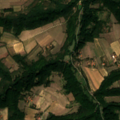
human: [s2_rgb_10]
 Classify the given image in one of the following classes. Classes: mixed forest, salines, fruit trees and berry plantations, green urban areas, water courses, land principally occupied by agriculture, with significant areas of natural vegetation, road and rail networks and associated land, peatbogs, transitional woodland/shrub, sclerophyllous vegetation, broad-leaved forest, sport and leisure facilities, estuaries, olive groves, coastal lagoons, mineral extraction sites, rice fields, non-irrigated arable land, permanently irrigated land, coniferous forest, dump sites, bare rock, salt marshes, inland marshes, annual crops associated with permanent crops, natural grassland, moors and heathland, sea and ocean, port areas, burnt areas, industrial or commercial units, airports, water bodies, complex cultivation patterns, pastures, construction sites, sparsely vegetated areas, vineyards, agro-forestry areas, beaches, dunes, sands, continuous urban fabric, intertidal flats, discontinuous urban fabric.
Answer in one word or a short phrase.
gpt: non-irrigated arable land, complex cultivation patterns, broad-leaved forest